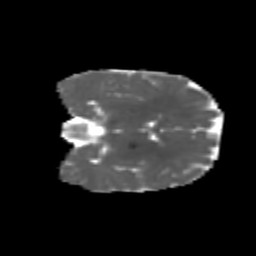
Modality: MD
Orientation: coronal
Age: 7
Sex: female
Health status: healthy